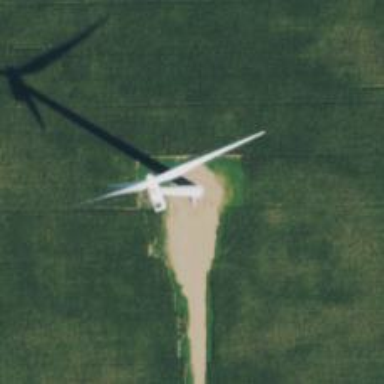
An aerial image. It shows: Wind generator with horizontal axis. The generator is wind turbine.